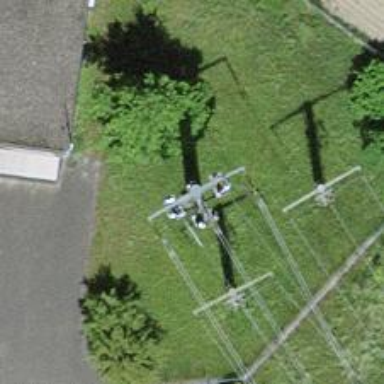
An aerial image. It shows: Termination power tower.